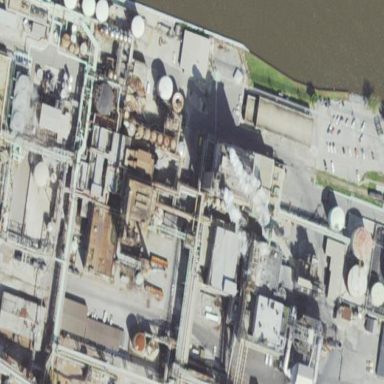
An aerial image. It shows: Industrial area with power plant.